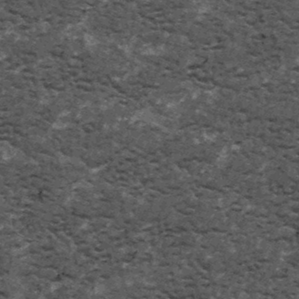
Label: frost